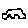
Label: car